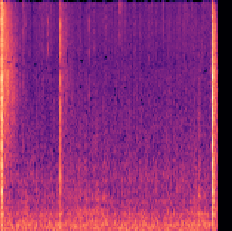
Sound class: Fire crackling